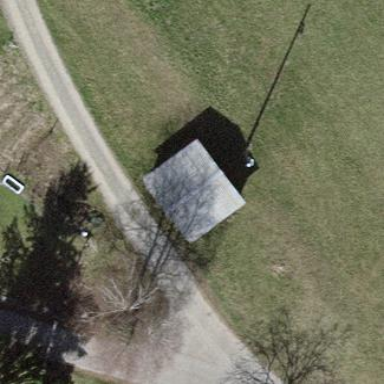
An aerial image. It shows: Shed building.